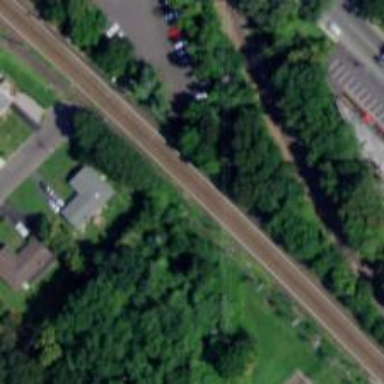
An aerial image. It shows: Rail line running along electrified embankment.